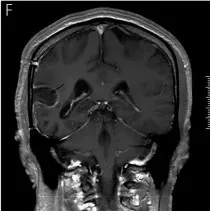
A follow-up MRI, 3 months after surgery (D-F), showed that the lesion was completely removed, without any signs of recurrence.
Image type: radiology (mri)